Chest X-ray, PA view. Patient: 53 years old, sex M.
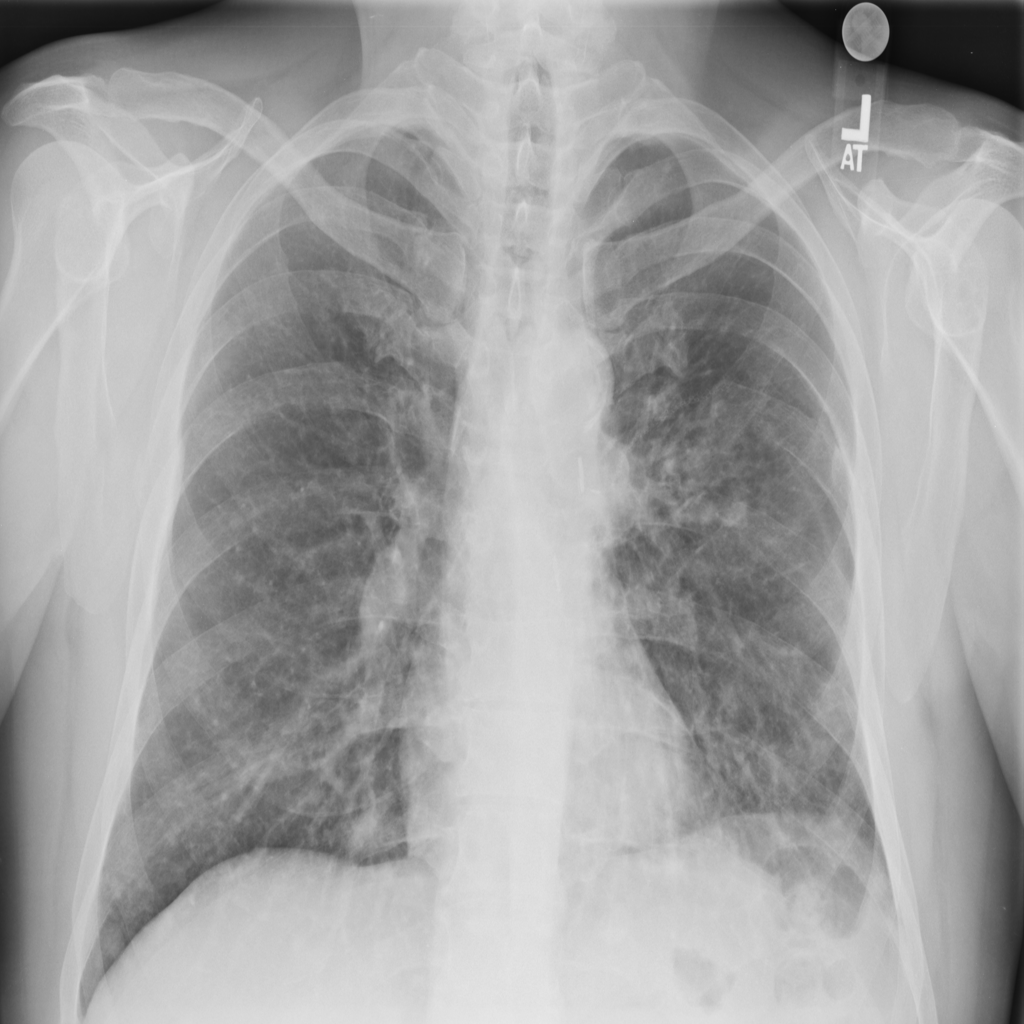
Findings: No Finding